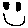
Label: smiley face